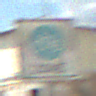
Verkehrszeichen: BeginnFahrradzone
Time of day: Midday
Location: Outdoor (Suburban)
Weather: PartlyCloudy
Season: NotSpecified
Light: Natural